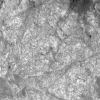
Atmospheric dust classification: not_dusty